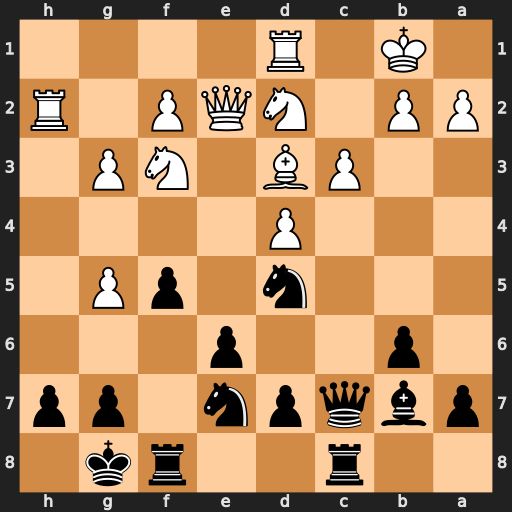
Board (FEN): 2r2rk1/pbqpn1pp/1p2p3/3n1pP1/3P4/2PB1NP1/PP1NQP1R/1K1R4
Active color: b
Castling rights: -
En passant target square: -
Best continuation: Nxc3+ bxc3 Nd5 Rc1 Nxc3+